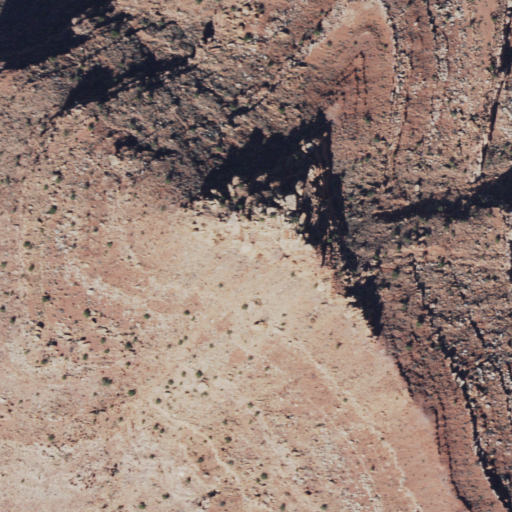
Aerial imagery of mountain in Arizona named Krishna Shrine containing barren land and shrub